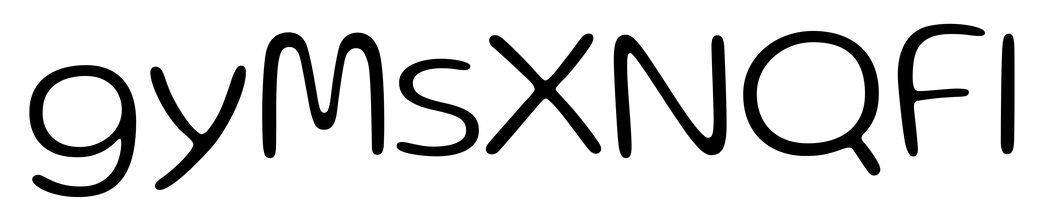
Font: Gluten_ExtraLight